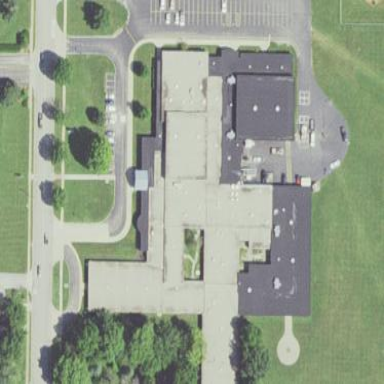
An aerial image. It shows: School.